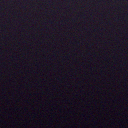
Screen state: off